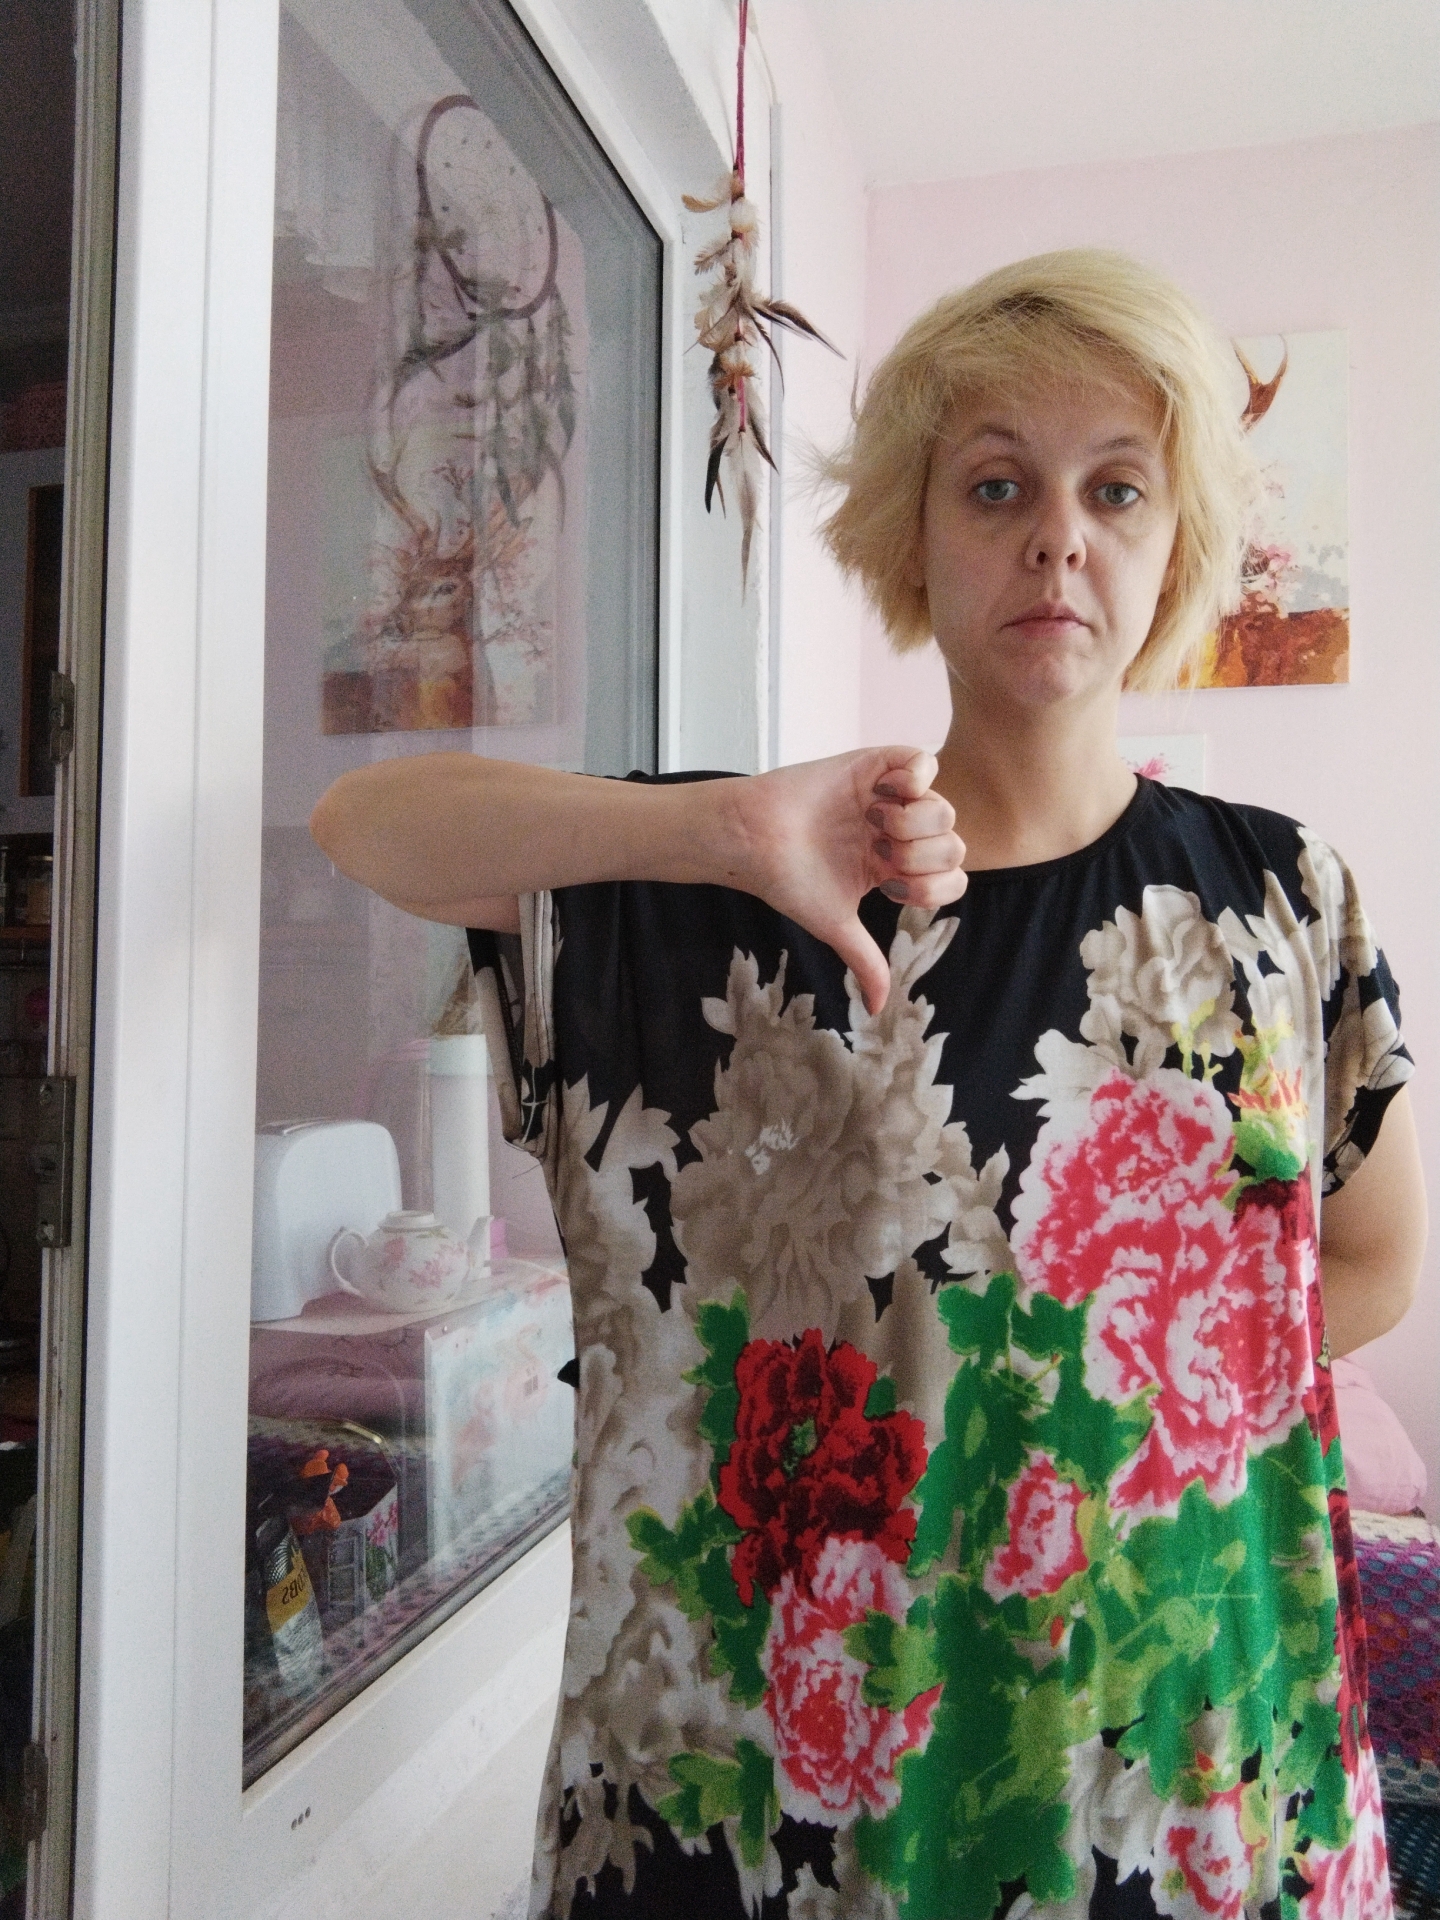
Label: noise